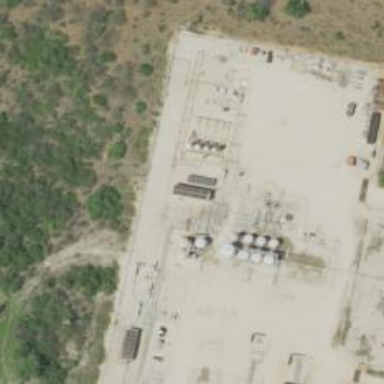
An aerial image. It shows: Field gathering substation.